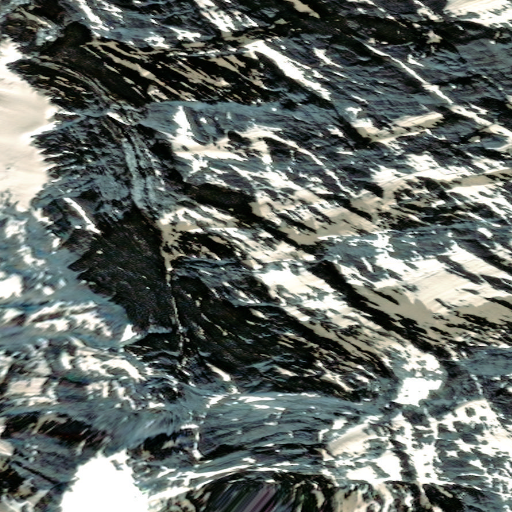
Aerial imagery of mountain in Alaska named Mount Dall containing only unknown